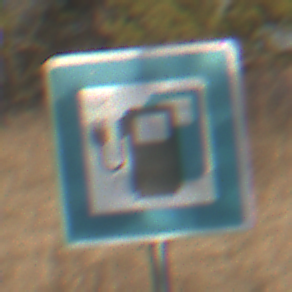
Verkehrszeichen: LadestationFuerElektrofahrzeuge
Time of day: MorningAfternoon
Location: Outdoor (Nature)
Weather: PartlyCloudy
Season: NotSpecified
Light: Natural